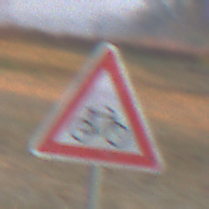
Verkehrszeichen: RadverkehrLinks
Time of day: Dawn
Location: Outdoor (Nature)
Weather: Clear
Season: NotSpecified
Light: Natural